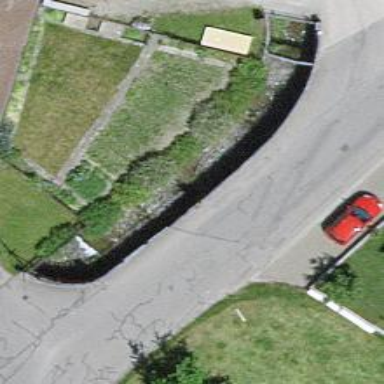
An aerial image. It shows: Residential road with asphalt surface. The road is of grade1 tracktype.